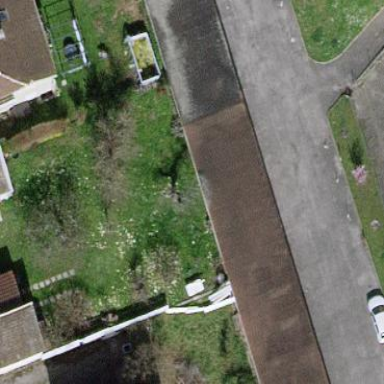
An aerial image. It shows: Flat roofed garages.